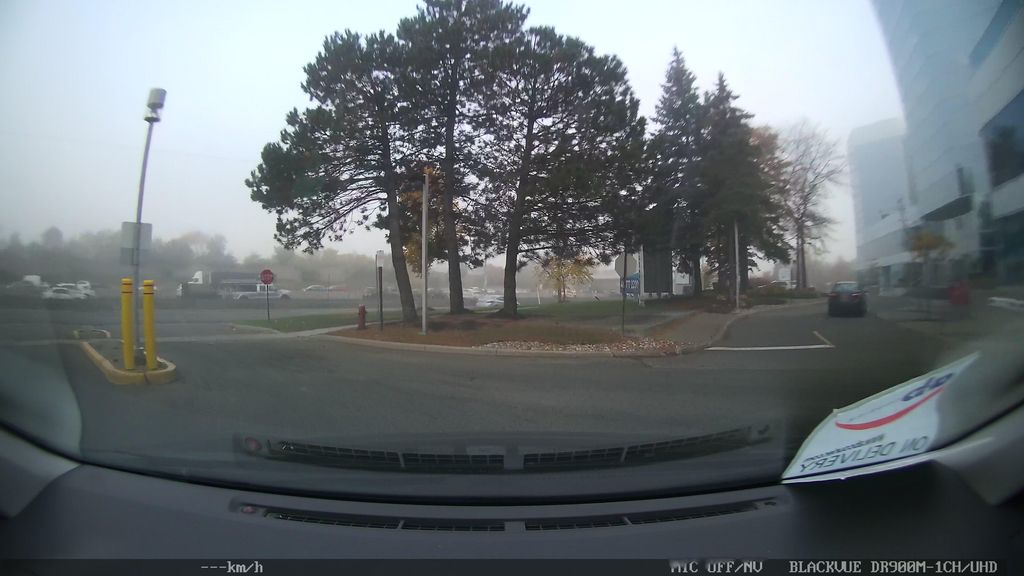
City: toronto